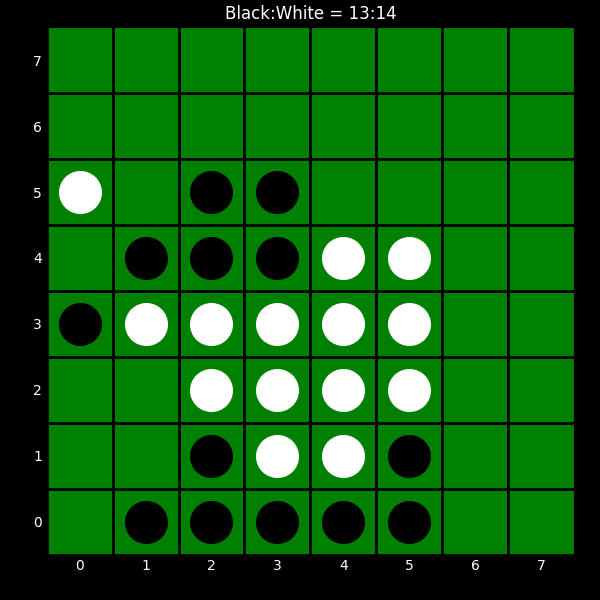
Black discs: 13
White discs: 14